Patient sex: M
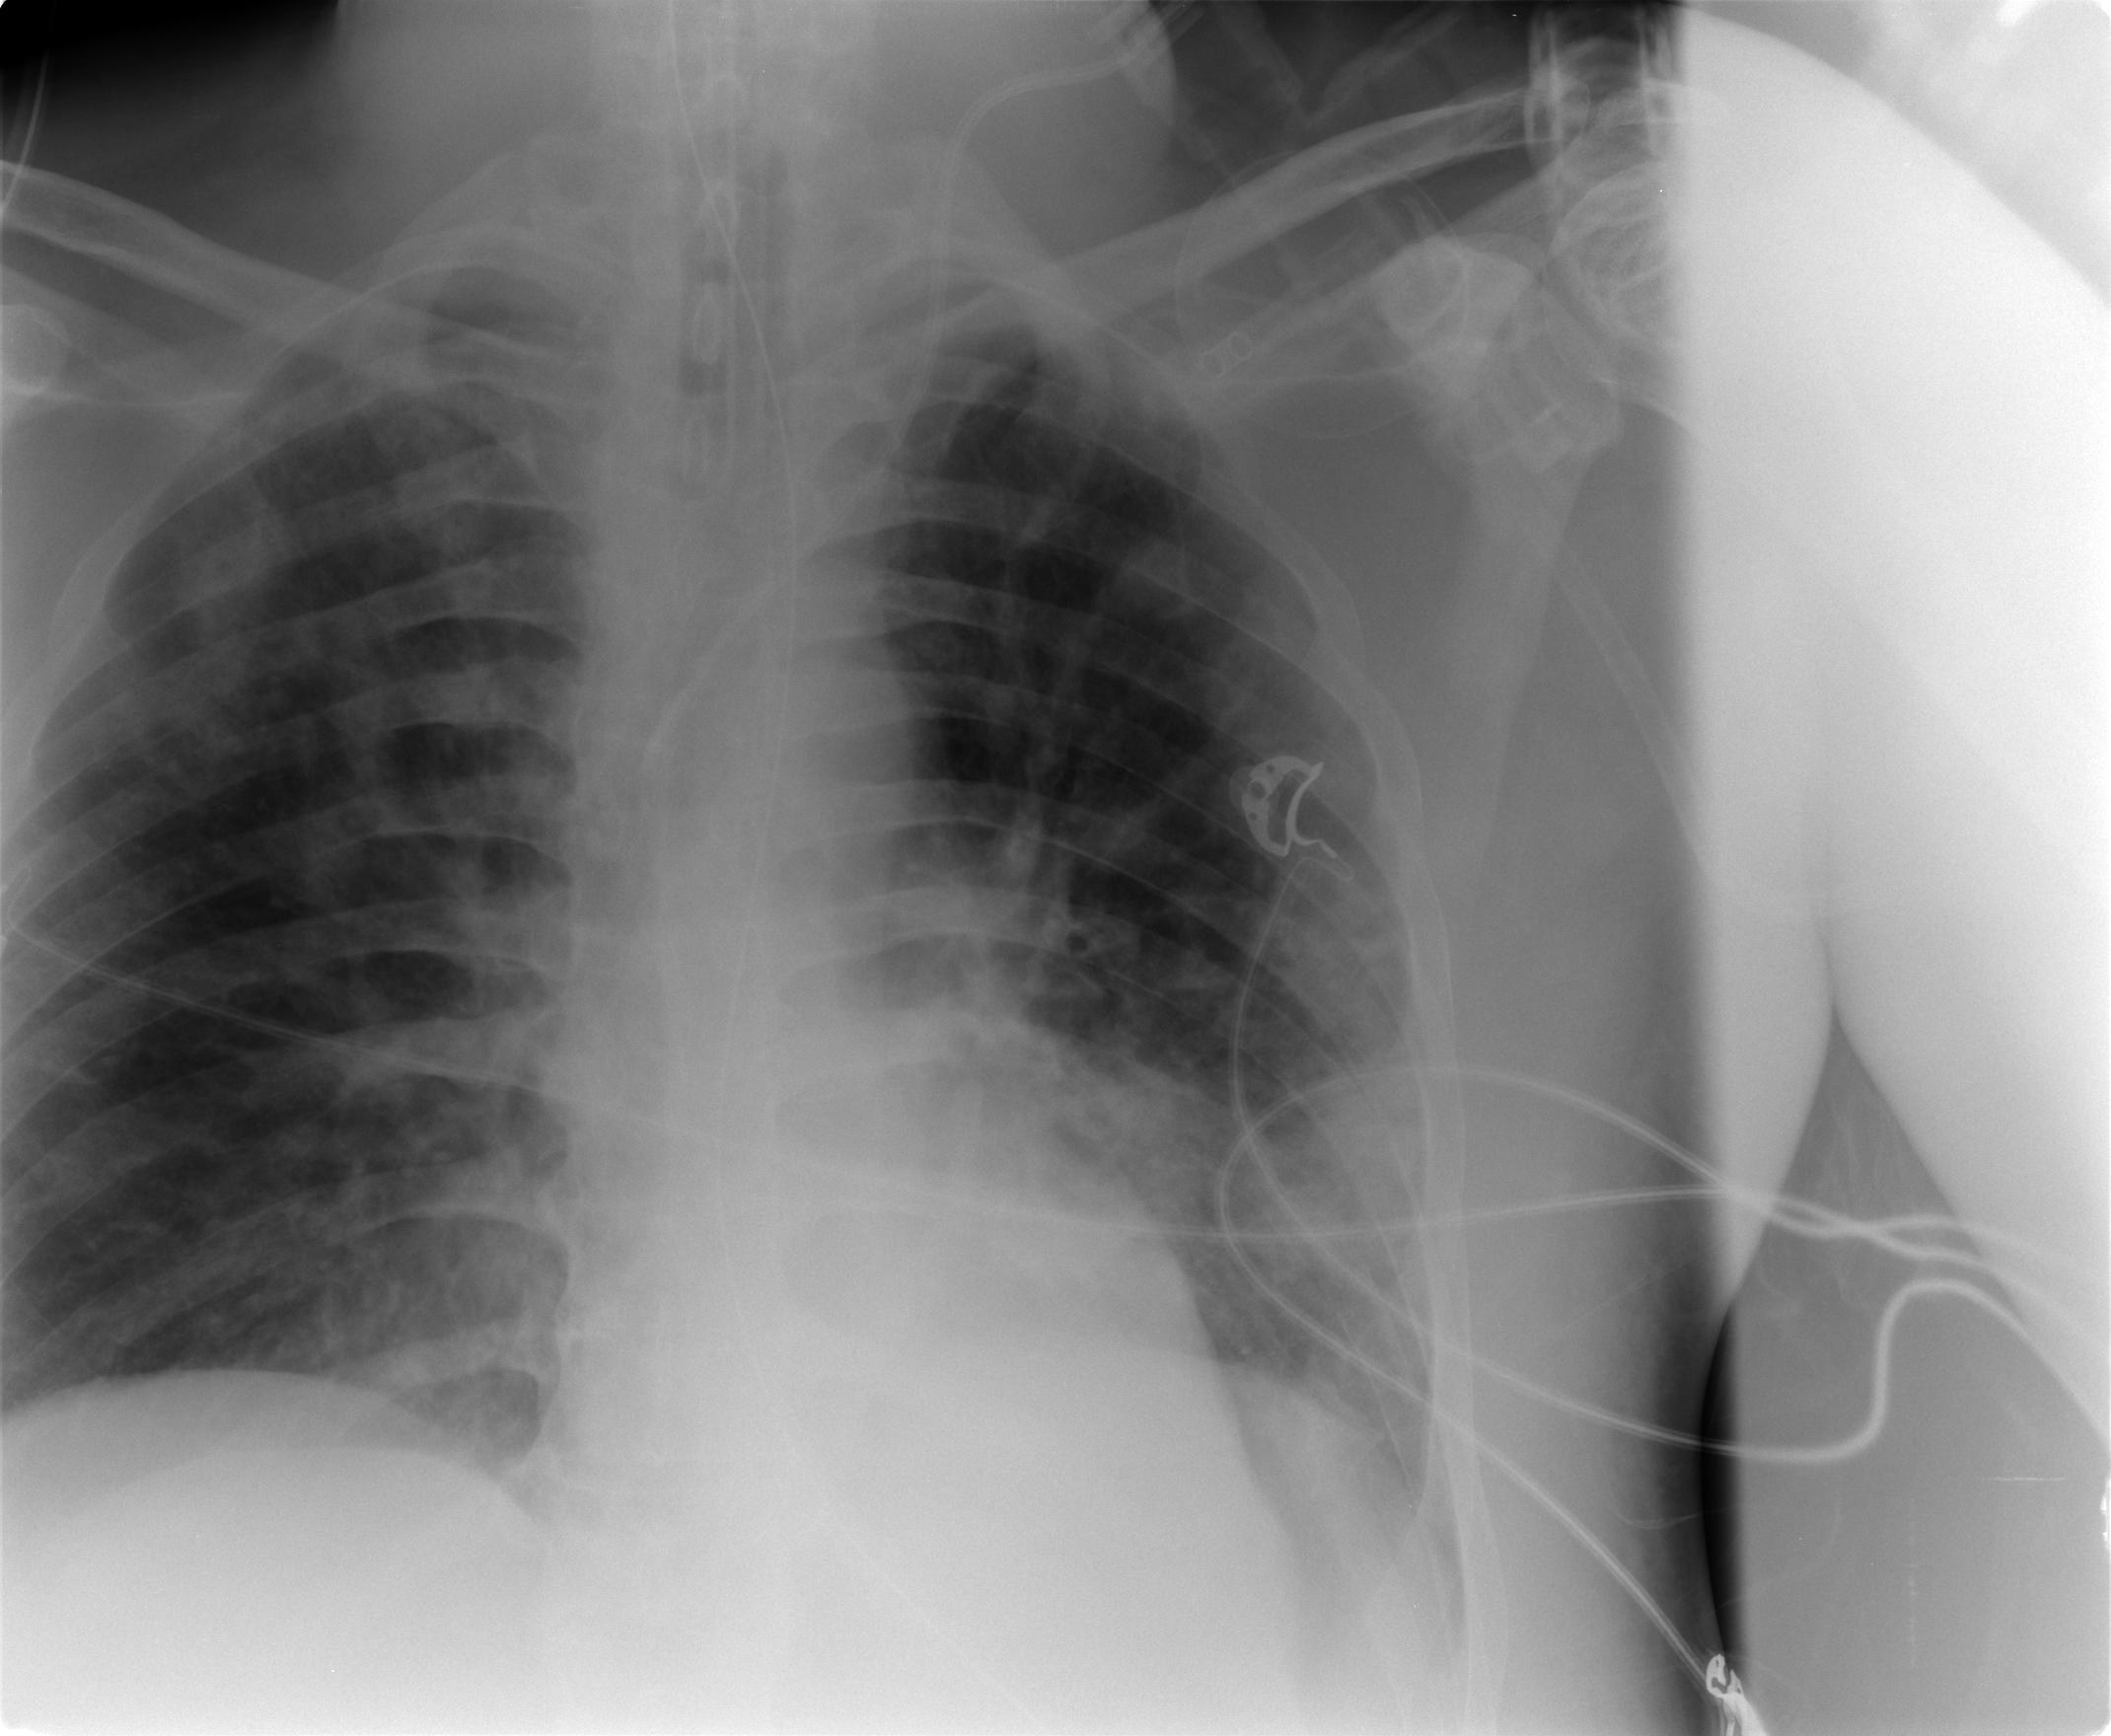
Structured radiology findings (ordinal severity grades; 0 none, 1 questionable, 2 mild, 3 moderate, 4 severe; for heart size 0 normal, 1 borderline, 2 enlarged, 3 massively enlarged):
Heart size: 0
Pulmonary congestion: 2
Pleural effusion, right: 0
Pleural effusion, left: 1
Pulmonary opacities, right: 2
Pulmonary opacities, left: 3
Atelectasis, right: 2
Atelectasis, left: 2